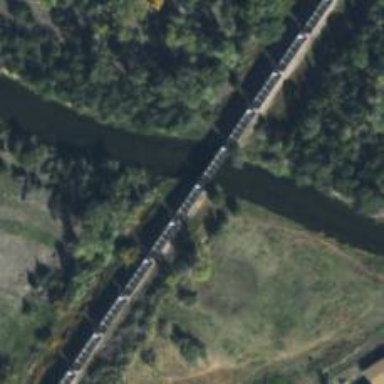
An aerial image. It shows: Disused railway bridge.